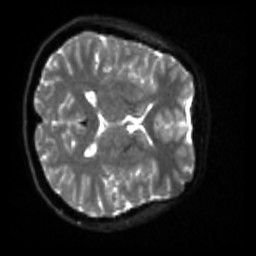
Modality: sbref
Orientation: axial
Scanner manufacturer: siemens
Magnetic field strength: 3 T
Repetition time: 4 s
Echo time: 0.0594 s